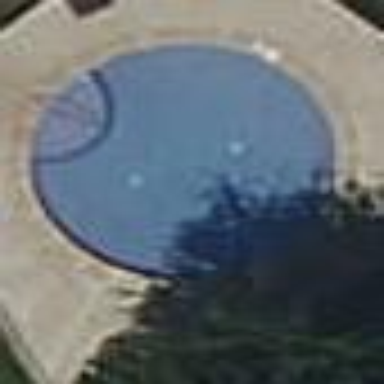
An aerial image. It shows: Swimming pool located in leisure land.